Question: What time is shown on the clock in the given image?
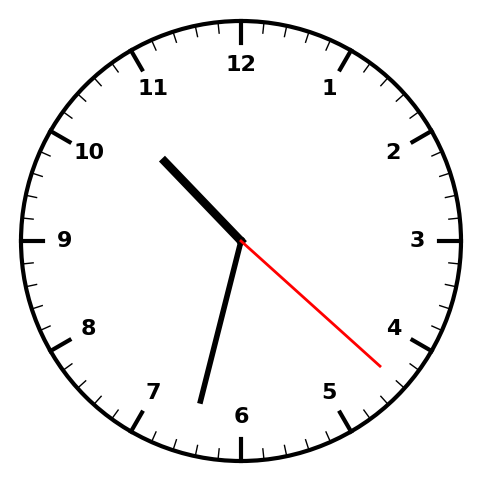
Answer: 10:32:22